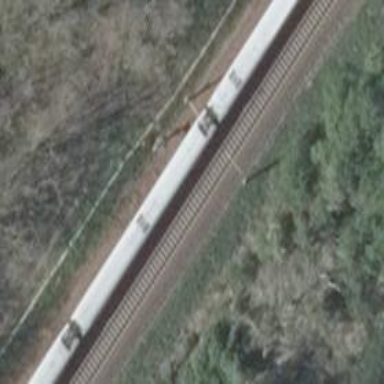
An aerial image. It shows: Railway with electrified contact lines.